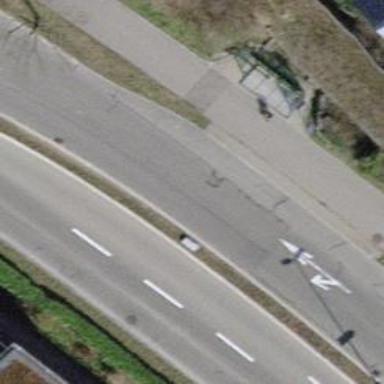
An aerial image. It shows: Secondary road with separate asphalt sidewalks.